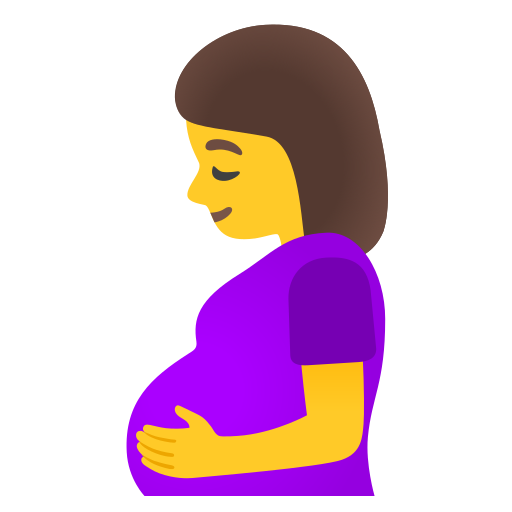
Emoji: 🤰